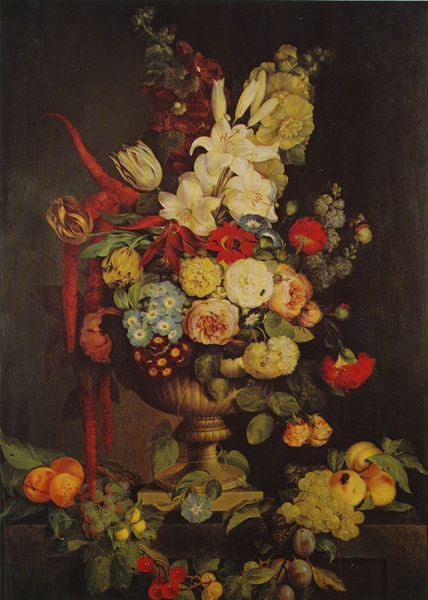
Titel: Blumen und Früchte
Künstler: Theodor Mattenheimer
Standort: München
Institution: Bayerisches Nationalmuseum
Schlagwörter: blau, blätter, dunkel, gemälde, schatten, weiß, gelb, grün, blume, blumen, braun, bunt, grau, hintergrund, orange, schwarz, säule, tisch, tische, blüte, blüten, obst, rose, rosen, rot, malerei, schleife, band, barock, schale, sockel, stein, bild, holland, niederlande, vorhang, öl, natur, kelch, reich, blatt, girlande, rosa, frucht, früchte, ranken, schalen, stilleben, stillleben, trauben, vase, apfel, äpfel, düster, lila, violett, tulpen, draperie, kerzen, strauss, blumenstrauss, bouquet, tulpe, vanitas, arrangement, gefäß, fuss, winde, geld, mohn, deko, kunst, lilie, nelke, stängel, weintrauben, knospen, pfirsich, reichtum, veilchen, aprikosen, pfirsiche, pokal, nelken, lilien, vergissmeinnicht, gebinde, primeln, ranunkel, wicke, bau, blumenstück, rittersporn, pflaumen, holländer, ornge, blattgrün, pfirsische, narzissen, blumenschale, kospe, neklen, phingstrosen, primel, orange gelb, kamille, sstilleben, sschale, ringelblume, künstlichkeit, abundanzia, schlehe, trabuen, weintrauen, stsilleben, strausds